Question: I need to use cookies in my Angular App.
I have followed what should be the proper steps to properly setup the <URL> module in my app, but somehow it isn't working.
This is the error message i am getting:
'''
Unknown provider: $$cookieReaderProvider <- $$cookieReader <- $cookies <- $cookies
'''
These are the steps i have done:
1. bower install angular-cookies
2. Choose first option in bower: angular#1.3.13 which resolved to 1.3.13 and is required by angular-animate#1.3.13, angular-sanitize#1.3.13, ionic#1.0.0
3. In index.html include: <script src="lib/angular-cookies/angular-cookies.min.js"></script>
4. Include the module ngCookies: angular.module('starter', ['ionic', 'starter.controllers', 'starter.services', 'ngCookies'])
angular.module('starter.controllers', ['ngCookies'])
5. Inject the service in the controller: .controller('MainCtrl', function( $scope, $rootScope, $cookies )
I thought the issue could be related with versions since these were the previous versions:
Angular version: 1.3.13
Angular-cookies version: 1.4.1

I have then reinstall angular to the latest version: #1.4.1 and reinstall angular-cookies but the issue persists with the same error message.
How can i properly setup angular-cookies?
Why i am getting that error?
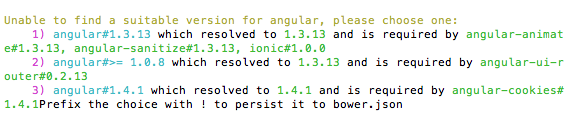
Answer: I will give perfect solution for this same issue which is came for me at my fresher time.
## How can i properly setup angular-cookies?
You have already did that pretty much. That's enough for you.
## Why i am getting that error?
>
Don't worry about the version,I think you have configured correct versions. So Just come out from version issue.
## Solutions
Please check under verifications :-
- 'index.html'- Please put the cookie.js your main module code run. like this below format'''
<script src="Scripts/angular.js"></script>// angular script
<script src="Scripts/angular-cookies.min.js"></script>// cookie script
<script src="app/home/home.js"></script>//my sub module js for home screen
<script src="app/app.js"></script>// this is my main module js, here i configure the cookie
'''
-
'<script src="//ajax.googleapis.com/ajax/libs/angularjs/1.2.19/angular.js"></script> <script src="//ajax.googleapis.com/ajax/libs/angularjs/1.2.19/angular-cookies.js"></script>'
I hope these both verification will don for you.